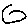
Label: circle